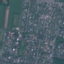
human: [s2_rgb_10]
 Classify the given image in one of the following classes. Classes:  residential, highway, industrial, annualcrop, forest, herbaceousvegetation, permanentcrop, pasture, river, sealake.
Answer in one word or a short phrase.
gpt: Residential